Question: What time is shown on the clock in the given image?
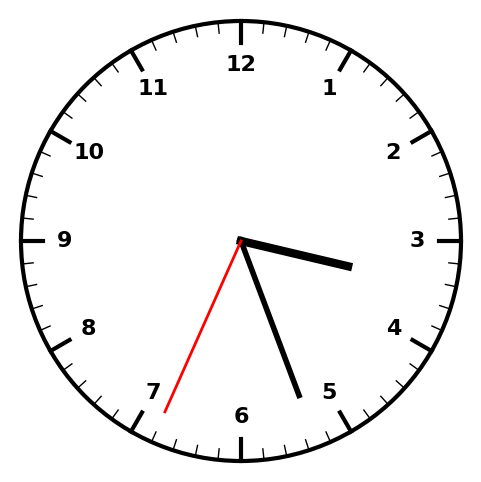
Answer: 03:26:34